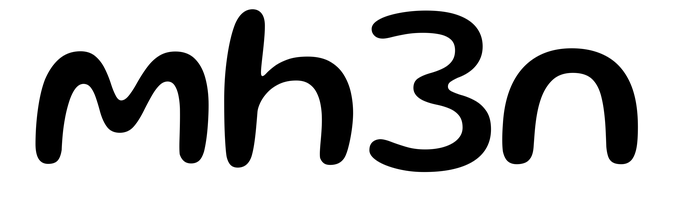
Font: Gluten_Regular